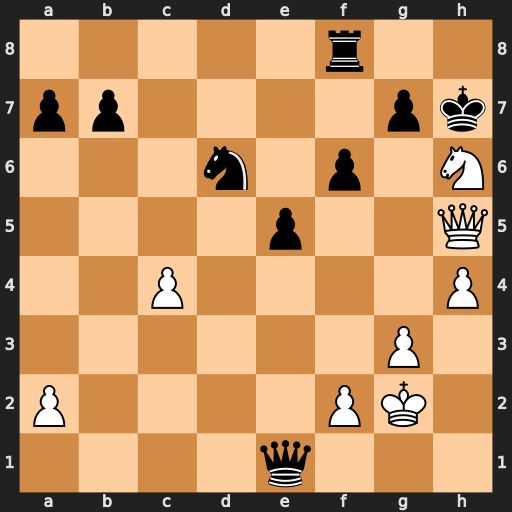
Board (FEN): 5r2/pp4pk/3n1p1N/4p2Q/2P4P/6P1/P4PK1/4q3
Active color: w
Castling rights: -
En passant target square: -
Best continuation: Nf5+ Kg8 Ne7#